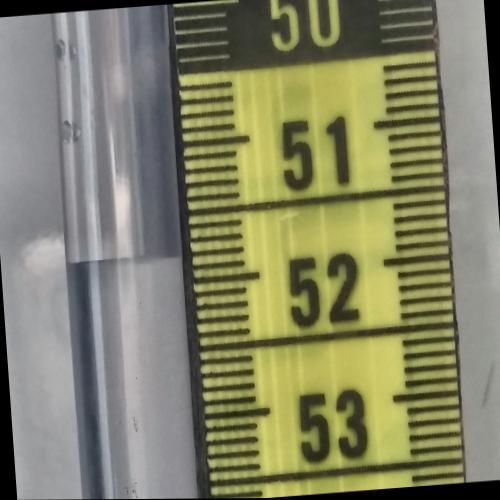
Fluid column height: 51.8 cm